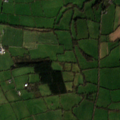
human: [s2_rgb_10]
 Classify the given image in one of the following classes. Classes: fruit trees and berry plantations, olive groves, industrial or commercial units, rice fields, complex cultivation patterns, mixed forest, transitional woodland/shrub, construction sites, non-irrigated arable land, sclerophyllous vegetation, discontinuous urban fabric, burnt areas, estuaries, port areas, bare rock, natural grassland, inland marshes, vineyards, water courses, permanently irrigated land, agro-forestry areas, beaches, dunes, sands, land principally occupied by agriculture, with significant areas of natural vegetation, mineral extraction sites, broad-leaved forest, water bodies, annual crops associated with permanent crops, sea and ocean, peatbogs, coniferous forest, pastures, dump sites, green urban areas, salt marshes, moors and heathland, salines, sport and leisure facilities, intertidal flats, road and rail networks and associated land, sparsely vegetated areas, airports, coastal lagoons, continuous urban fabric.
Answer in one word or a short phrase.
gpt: non-irrigated arable land, pastures